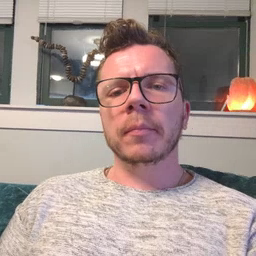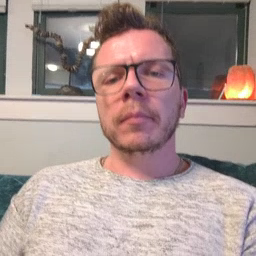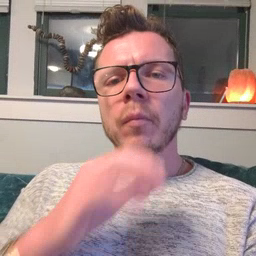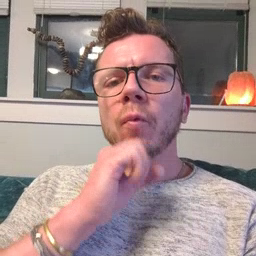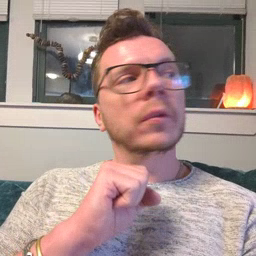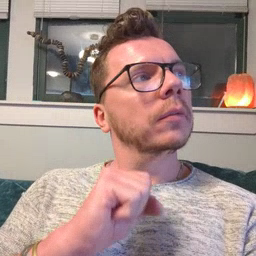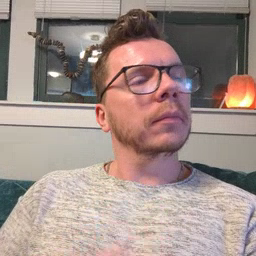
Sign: orange